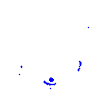
Particle: pion